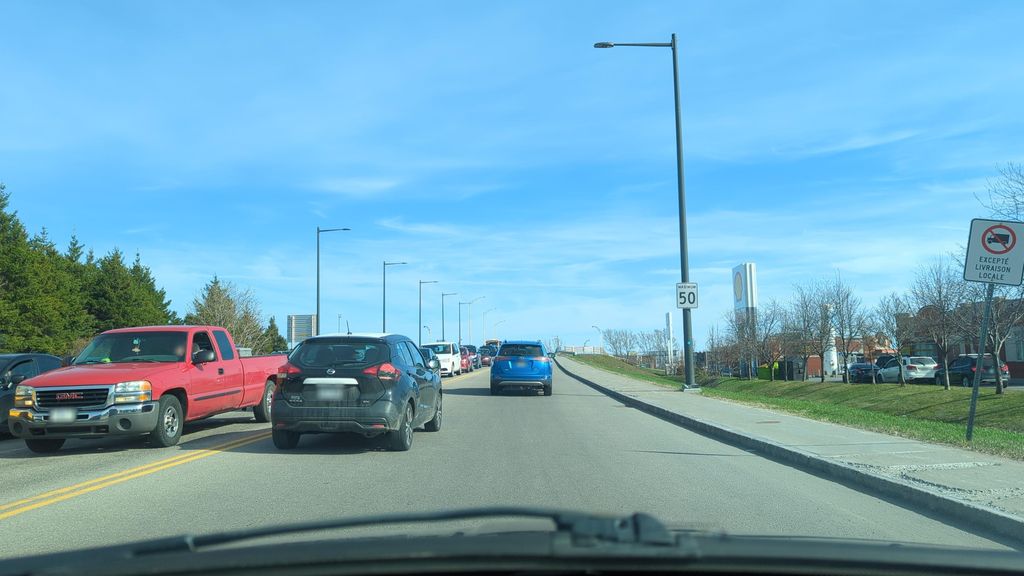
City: quebec_city